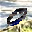
Label: 0